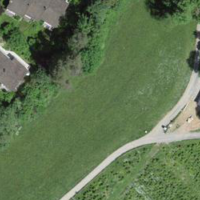
EUNIS habitat code: 24
Species observed at this site:
Pseudochorthippus parallelus
Roeseliana roeselii